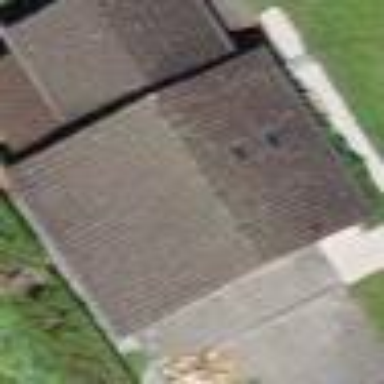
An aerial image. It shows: Shed building.